Interaction volume radius: 10 \u00c5
Interaction volume height: 30 \u00c5
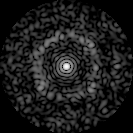
Disorder parameter: 0.7733